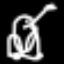
Label: frog